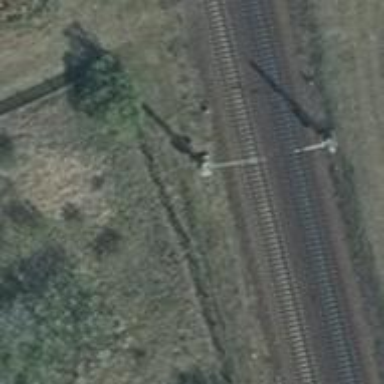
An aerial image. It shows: Milestone along the railway with catenary mast.